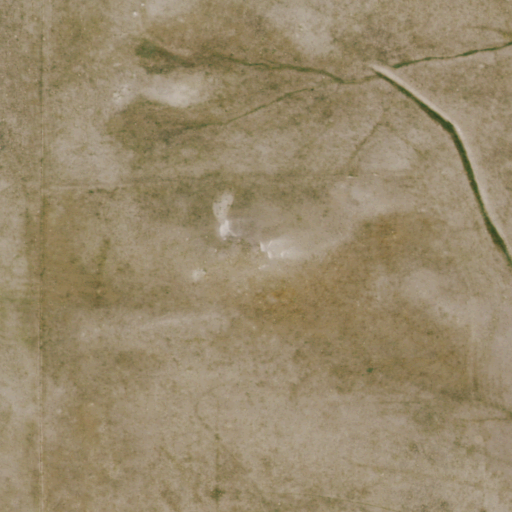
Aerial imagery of mountain in Colorado named Wildhorse Tit containing grassland and shrub